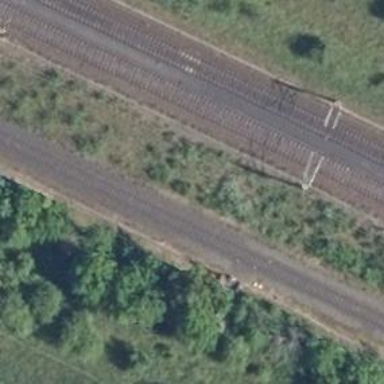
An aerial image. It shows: Railway signal.